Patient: sex M, age 29
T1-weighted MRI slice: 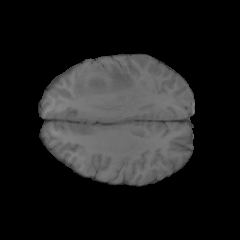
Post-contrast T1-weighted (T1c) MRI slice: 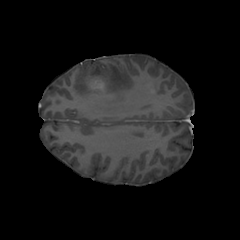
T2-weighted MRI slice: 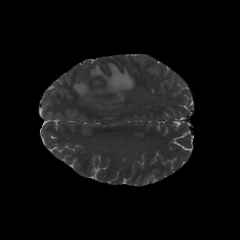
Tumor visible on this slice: yes
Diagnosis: Glioblastoma, IDH-wildtype
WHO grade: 4